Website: bh-photo
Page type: store-pickup
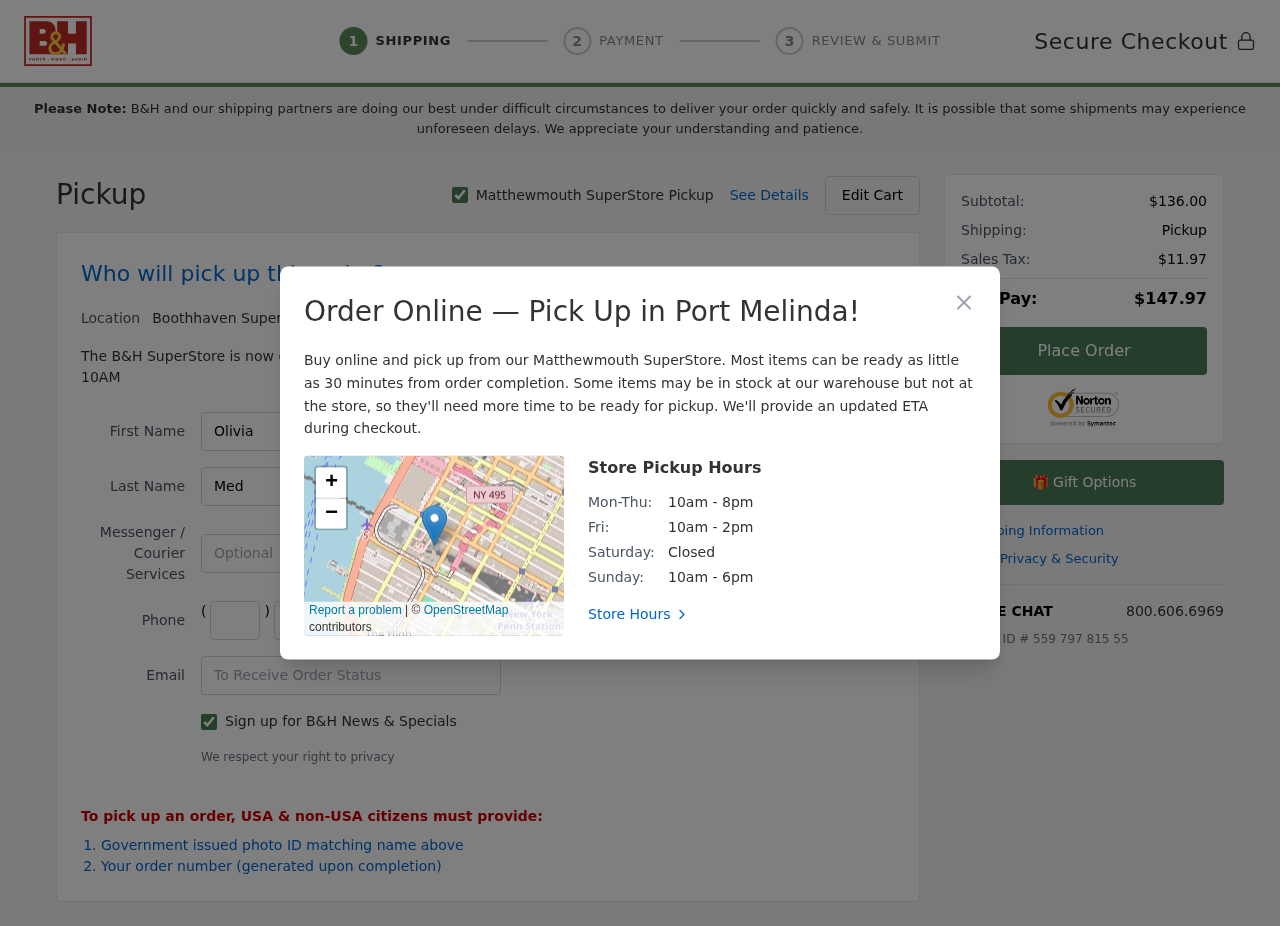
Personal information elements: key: PII_CITY
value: Matthewmouth
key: PII_CITY2
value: Boothhaven
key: PII_CITY3
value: Port Melinda
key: PII_EMAIL
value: omedina@yahoo.com
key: PII_FIRSTNAME
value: Olivia
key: PII_LASTNAME
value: Medina
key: PII_PHONE_AREA
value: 450
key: PII_PHONE_PREFIX
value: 376
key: PII_PHONE_SUFFIX
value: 2168
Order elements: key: ORDER_SUBTOTAL
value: $136.00
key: ORDER_TAX
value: $11.97
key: ORDER_TOTAL
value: $147.97
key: ORDER_ID
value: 559 797 815 55